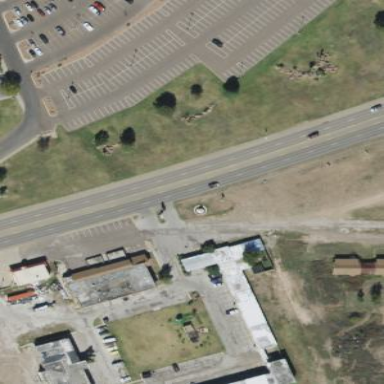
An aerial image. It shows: Motel building.